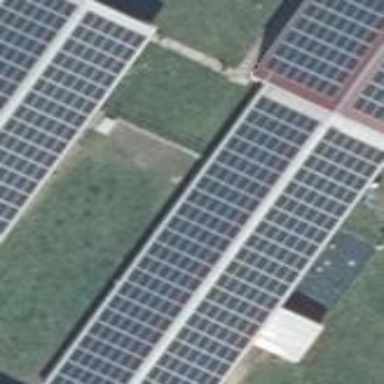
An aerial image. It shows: Building featuring small installation solar photovoltaic panel for electricity generation.